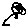
Label: tree